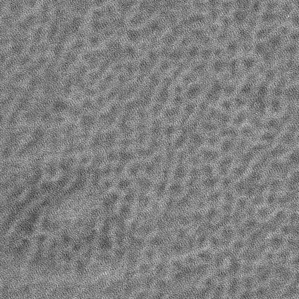
Label: frost